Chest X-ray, PA view. Patient: 69 years old, sex M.
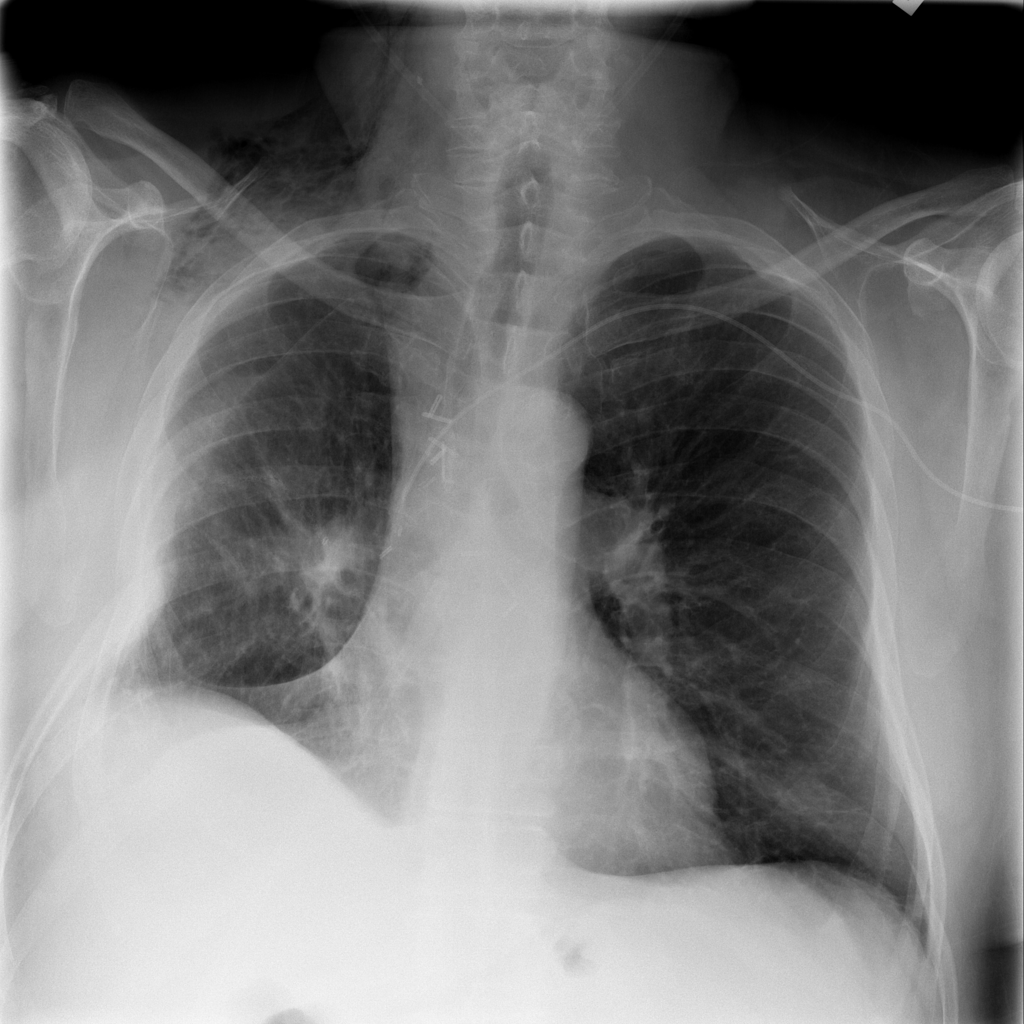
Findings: Emphysema, Pleural_Thickening